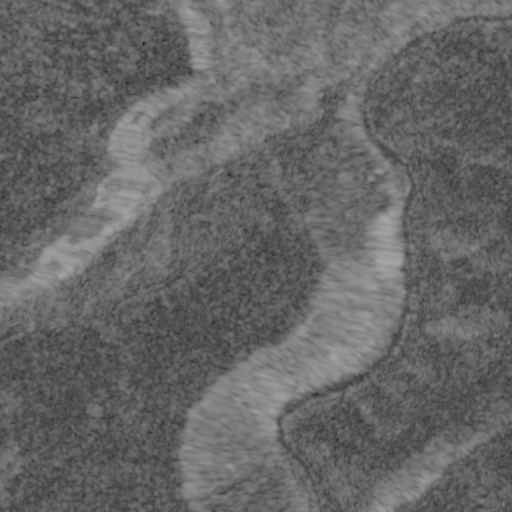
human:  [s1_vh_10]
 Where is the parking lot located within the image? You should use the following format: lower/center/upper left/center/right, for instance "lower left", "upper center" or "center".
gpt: The parking lot is located in the upper right of the image.
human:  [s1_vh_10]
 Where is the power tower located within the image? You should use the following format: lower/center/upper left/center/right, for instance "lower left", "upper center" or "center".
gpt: The power tower is located in the upper left of the image.
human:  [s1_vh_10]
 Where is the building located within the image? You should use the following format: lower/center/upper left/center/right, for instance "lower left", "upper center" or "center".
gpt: The building is located in the center right of the image.
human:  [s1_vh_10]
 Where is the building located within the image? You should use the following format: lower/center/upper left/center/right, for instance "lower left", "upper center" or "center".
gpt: The building is located in the upper left of the image.
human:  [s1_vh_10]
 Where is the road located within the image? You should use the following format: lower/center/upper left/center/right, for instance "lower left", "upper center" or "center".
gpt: There is no road in the image.

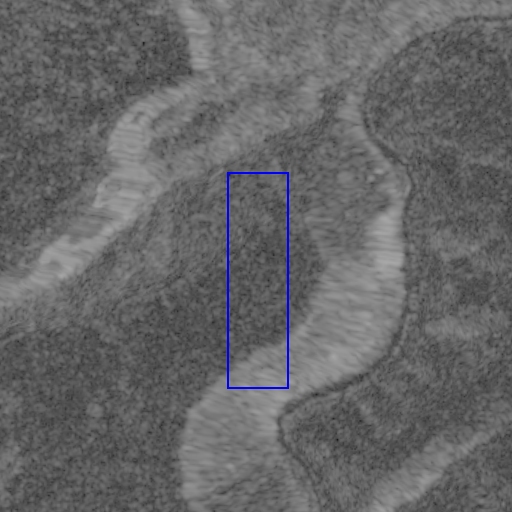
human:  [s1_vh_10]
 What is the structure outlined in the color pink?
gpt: There is no pink outline.
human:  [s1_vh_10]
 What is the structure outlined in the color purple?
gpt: There is no structure outlined in purple.